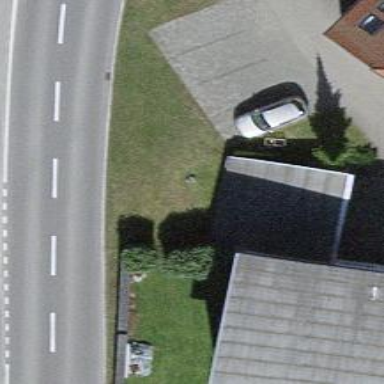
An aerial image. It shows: Part of building.